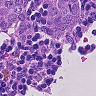
Metastatic tissue present: yes